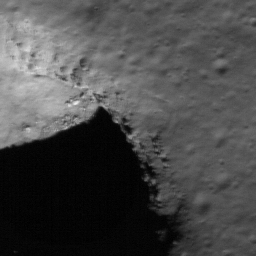
Pit: Compton Pit
Host crater: Compton Crater
Host type: impact_melt
Lunar coordinates: latitude 56.225, longitude 106.196